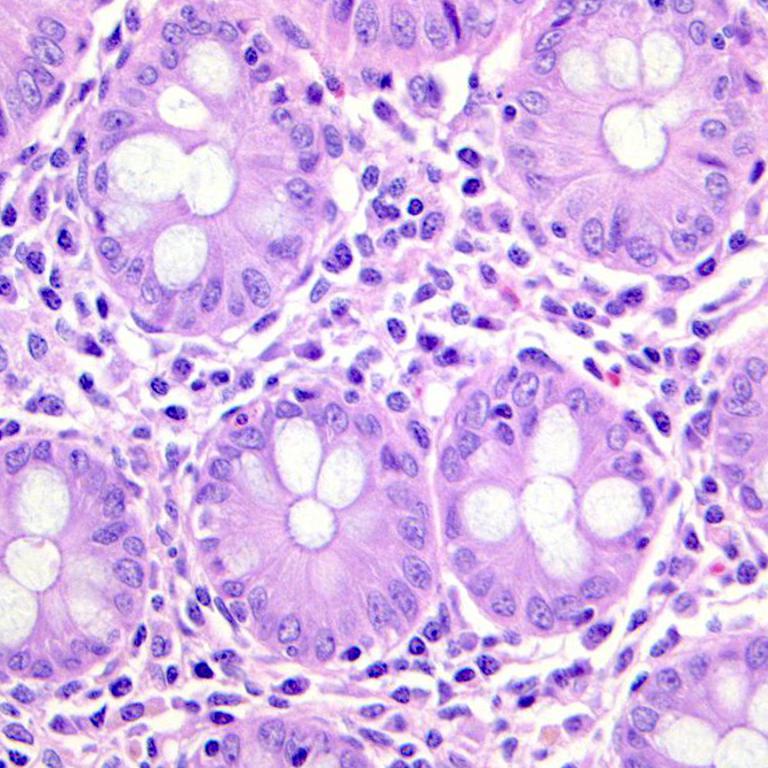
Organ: colon
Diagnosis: benign